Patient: sex M, age 46
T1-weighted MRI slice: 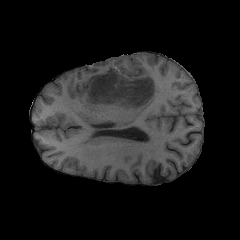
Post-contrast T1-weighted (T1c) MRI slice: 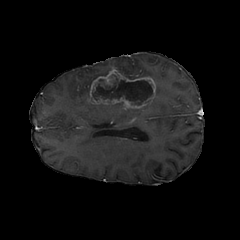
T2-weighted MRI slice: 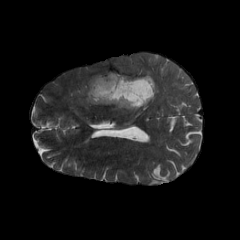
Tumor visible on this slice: yes
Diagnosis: Glioblastoma, IDH-wildtype
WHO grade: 4